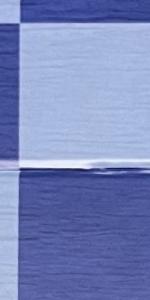
Label: Empty